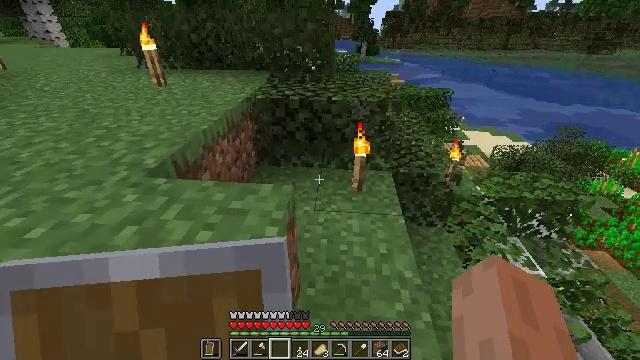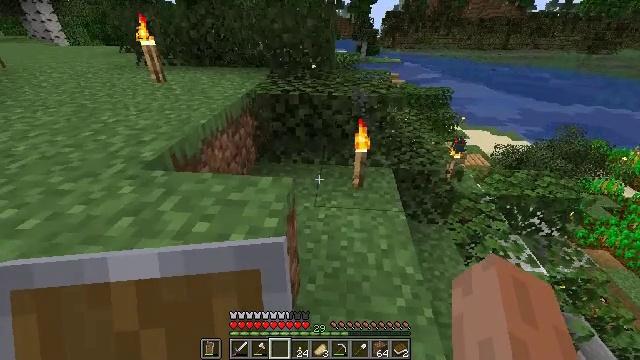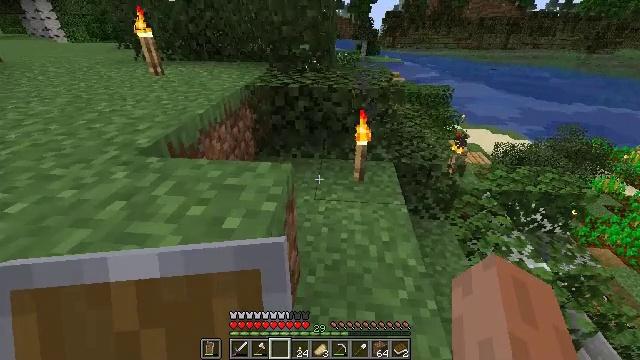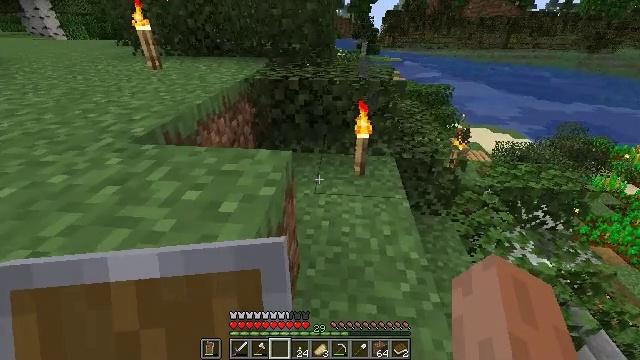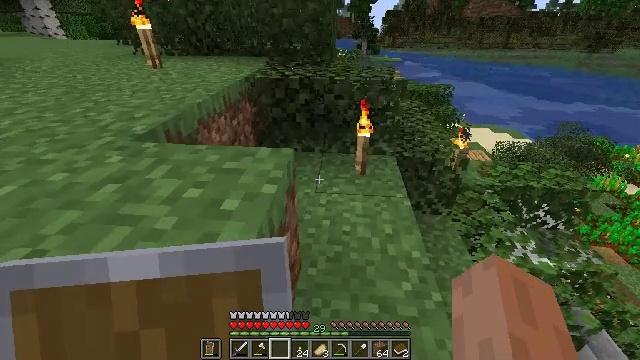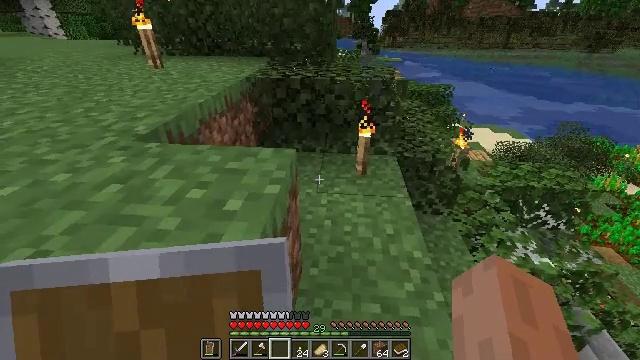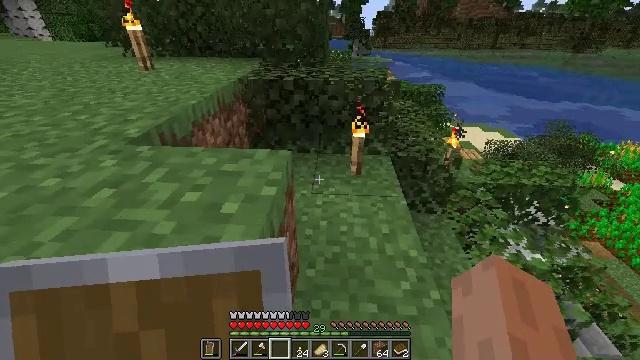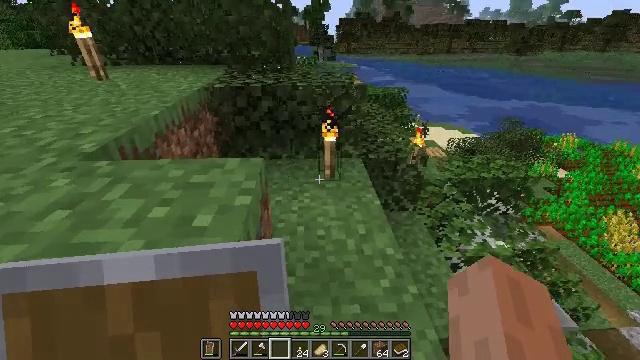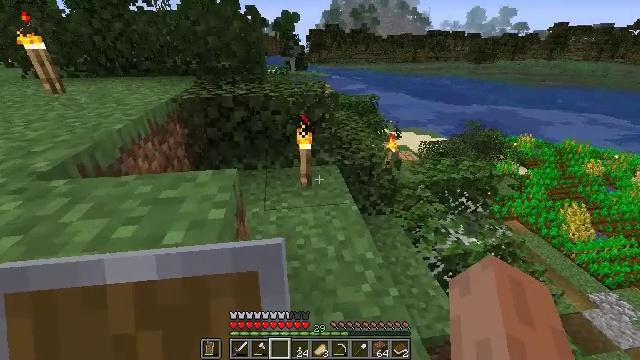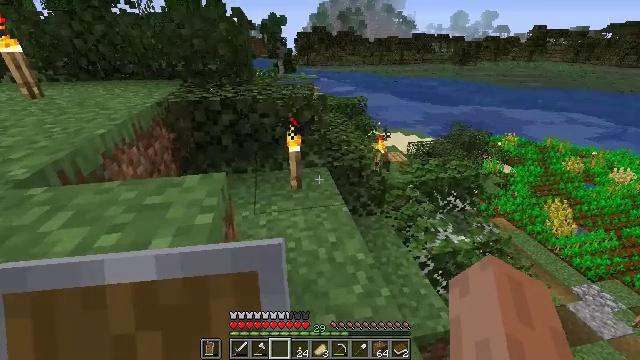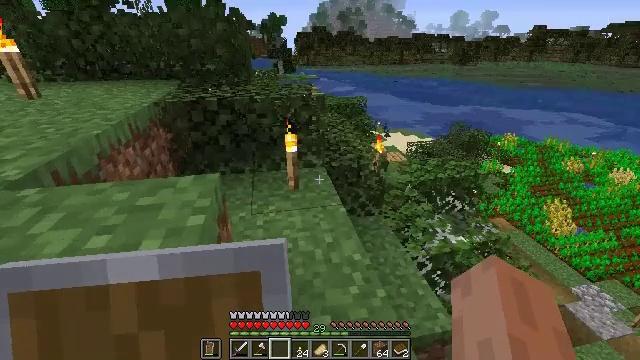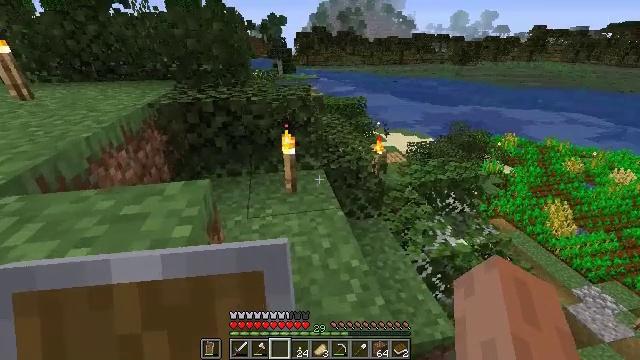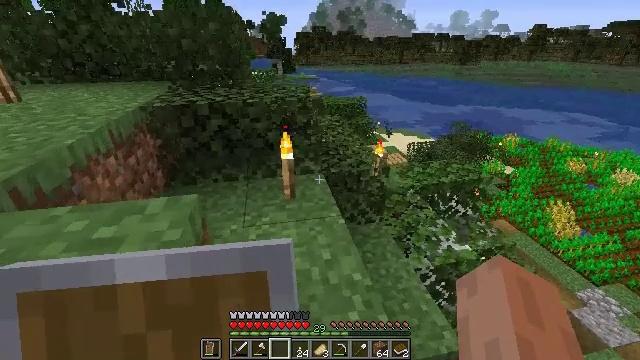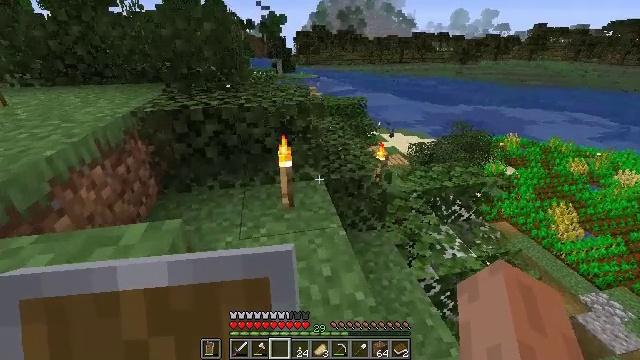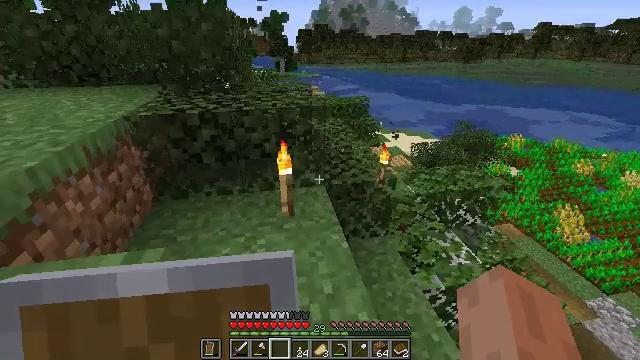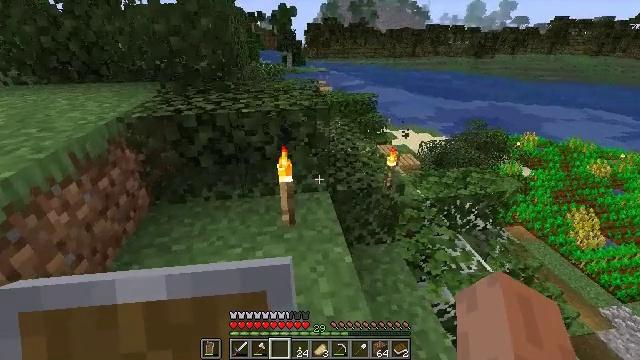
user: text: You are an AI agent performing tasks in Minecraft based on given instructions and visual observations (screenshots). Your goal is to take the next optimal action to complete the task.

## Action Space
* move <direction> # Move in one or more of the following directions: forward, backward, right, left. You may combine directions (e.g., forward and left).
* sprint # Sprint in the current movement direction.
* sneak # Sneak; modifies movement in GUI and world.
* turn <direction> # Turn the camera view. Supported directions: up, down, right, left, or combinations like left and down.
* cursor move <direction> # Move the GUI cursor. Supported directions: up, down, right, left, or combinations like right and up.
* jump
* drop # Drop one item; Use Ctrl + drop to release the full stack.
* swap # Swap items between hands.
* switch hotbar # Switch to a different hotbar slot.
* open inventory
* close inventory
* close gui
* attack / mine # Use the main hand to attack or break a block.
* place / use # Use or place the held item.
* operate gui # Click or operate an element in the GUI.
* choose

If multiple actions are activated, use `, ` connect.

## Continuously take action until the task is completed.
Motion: motion action
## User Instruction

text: Craft a fishing rod.
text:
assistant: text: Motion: move forward
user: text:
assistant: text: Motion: move forward
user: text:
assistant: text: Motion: move forward
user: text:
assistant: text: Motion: move forward
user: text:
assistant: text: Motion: move forward
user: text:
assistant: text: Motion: move forward, turn right
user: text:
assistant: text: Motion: move forward, turn right and up
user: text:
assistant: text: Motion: move forward, turn right and up
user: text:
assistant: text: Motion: move forward, turn right
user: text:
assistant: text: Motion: move forward
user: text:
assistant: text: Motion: move forward
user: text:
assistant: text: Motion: move forward
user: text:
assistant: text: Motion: move forward
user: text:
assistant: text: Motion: move forward
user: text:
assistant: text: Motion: move forward and move right, turn left
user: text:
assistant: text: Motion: move forward and move right, turn left and down
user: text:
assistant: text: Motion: move forward and move right, turn left
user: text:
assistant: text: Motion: move forward and move right, turn left
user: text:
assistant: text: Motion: move forward
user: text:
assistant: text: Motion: move forward
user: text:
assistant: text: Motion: move forward
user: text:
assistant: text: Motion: move forward
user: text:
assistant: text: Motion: move forward, jump
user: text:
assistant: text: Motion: move forward, jump
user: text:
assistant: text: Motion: move forward, jump
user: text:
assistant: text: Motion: move forward, jump
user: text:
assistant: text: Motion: move forward
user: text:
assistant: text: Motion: move forward, turn left
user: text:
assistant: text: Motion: move forward
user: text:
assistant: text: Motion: move forward, turn down